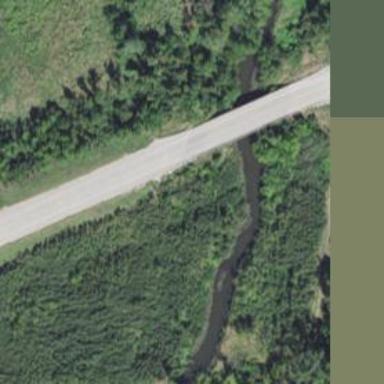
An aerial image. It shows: Tertiary road passing over bridge.